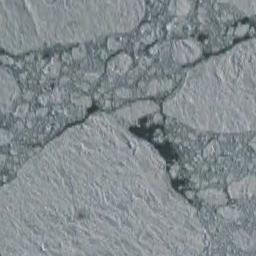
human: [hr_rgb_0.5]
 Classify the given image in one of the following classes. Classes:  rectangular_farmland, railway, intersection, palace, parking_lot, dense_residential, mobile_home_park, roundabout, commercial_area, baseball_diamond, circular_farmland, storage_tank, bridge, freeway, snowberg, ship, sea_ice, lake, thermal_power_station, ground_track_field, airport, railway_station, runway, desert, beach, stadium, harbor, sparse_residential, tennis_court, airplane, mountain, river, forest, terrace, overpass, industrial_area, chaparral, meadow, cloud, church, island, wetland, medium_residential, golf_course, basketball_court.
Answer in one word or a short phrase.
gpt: sea_ice